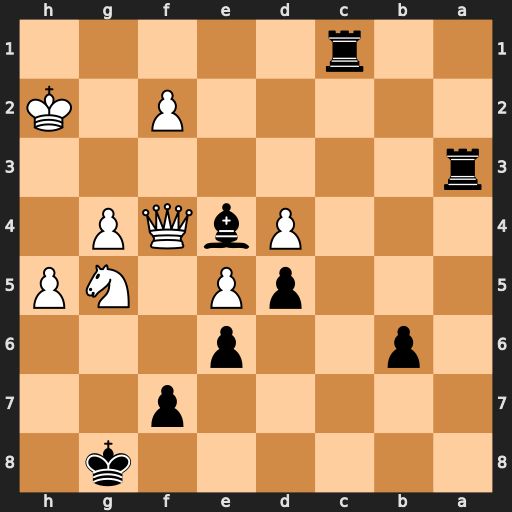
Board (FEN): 6k1/5p2/1p2p3/3pP1NP/3PbQP1/r7/5P1K/2r5
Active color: b
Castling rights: -
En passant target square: -
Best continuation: Rh1#